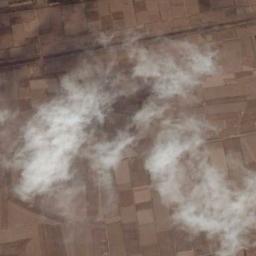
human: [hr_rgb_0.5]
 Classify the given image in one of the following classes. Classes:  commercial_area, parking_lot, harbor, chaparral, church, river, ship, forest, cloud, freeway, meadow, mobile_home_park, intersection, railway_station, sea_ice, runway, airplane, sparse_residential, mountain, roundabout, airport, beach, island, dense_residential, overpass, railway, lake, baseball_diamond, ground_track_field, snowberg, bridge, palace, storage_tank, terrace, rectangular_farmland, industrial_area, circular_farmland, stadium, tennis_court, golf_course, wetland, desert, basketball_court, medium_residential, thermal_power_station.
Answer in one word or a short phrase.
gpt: cloud